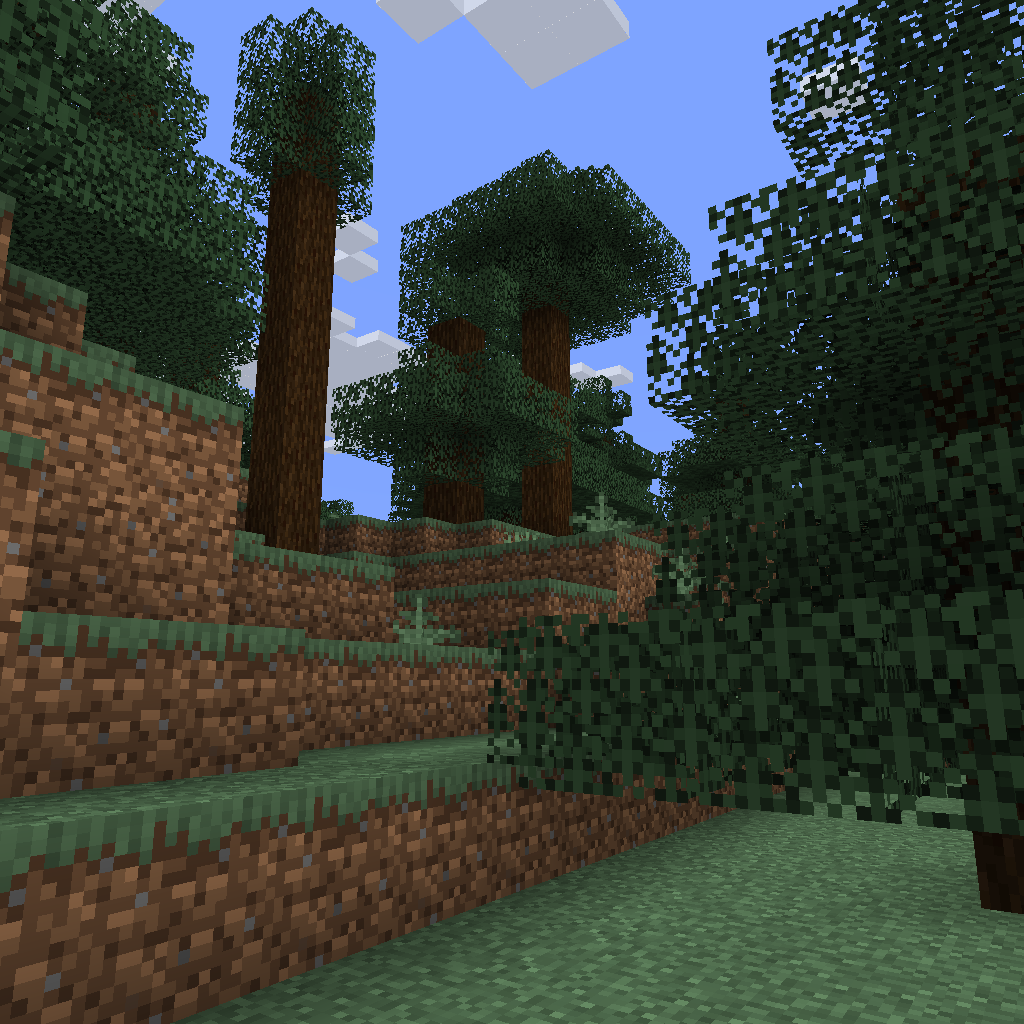
tall taiga trees